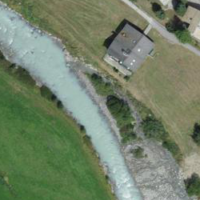
EUNIS habitat code: 15
Species observed at this site:
Oxalis acetosella
Vipera berus